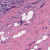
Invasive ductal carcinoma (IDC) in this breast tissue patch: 1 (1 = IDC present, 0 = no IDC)